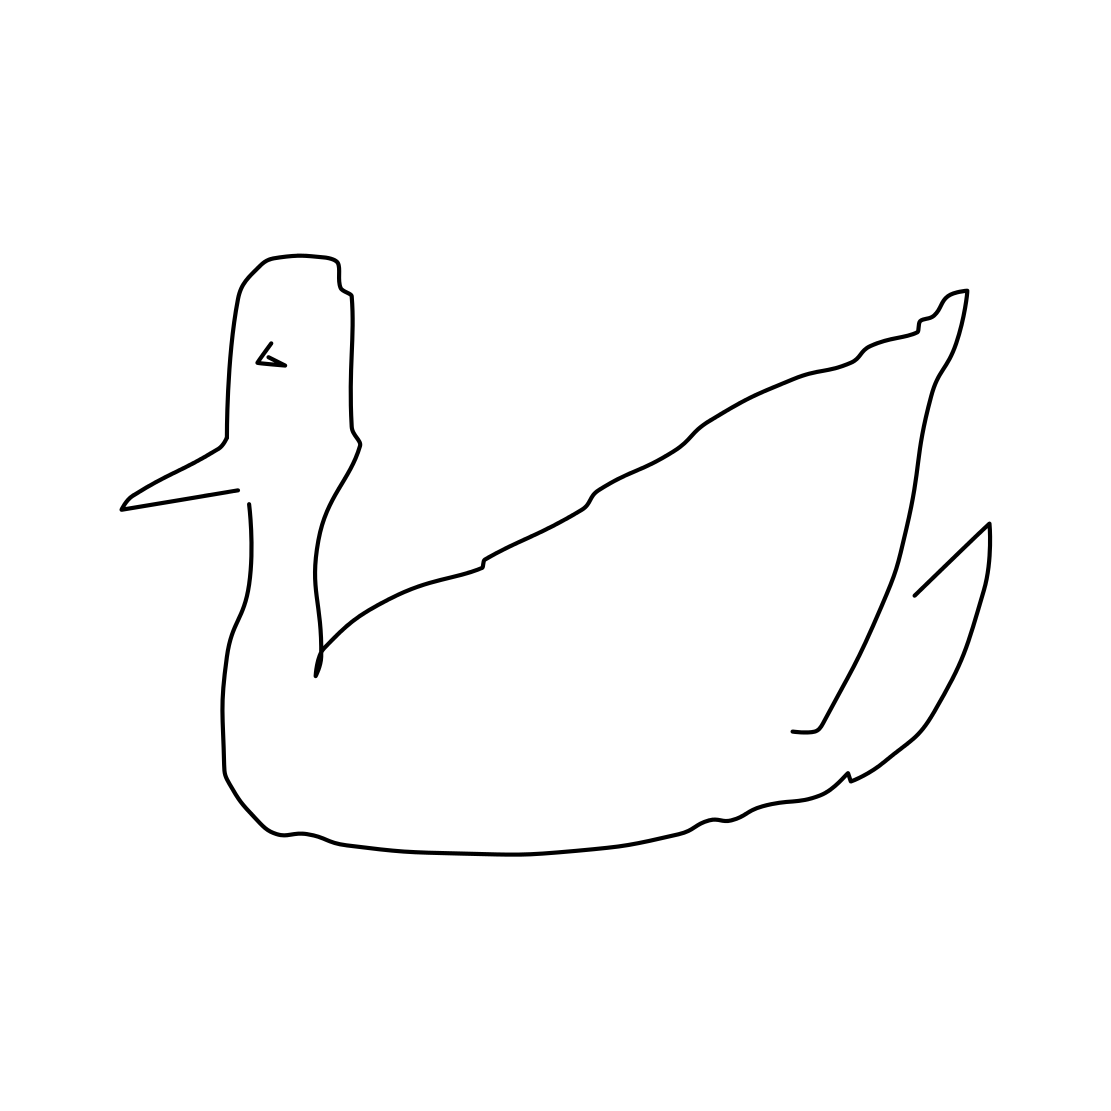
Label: swan